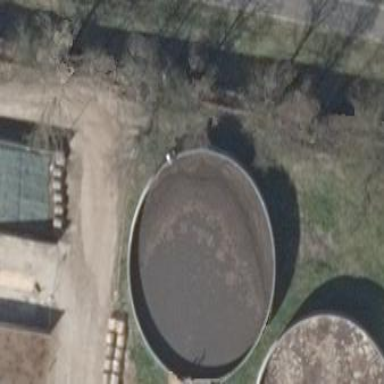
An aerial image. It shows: Building that houses wastewater plant.